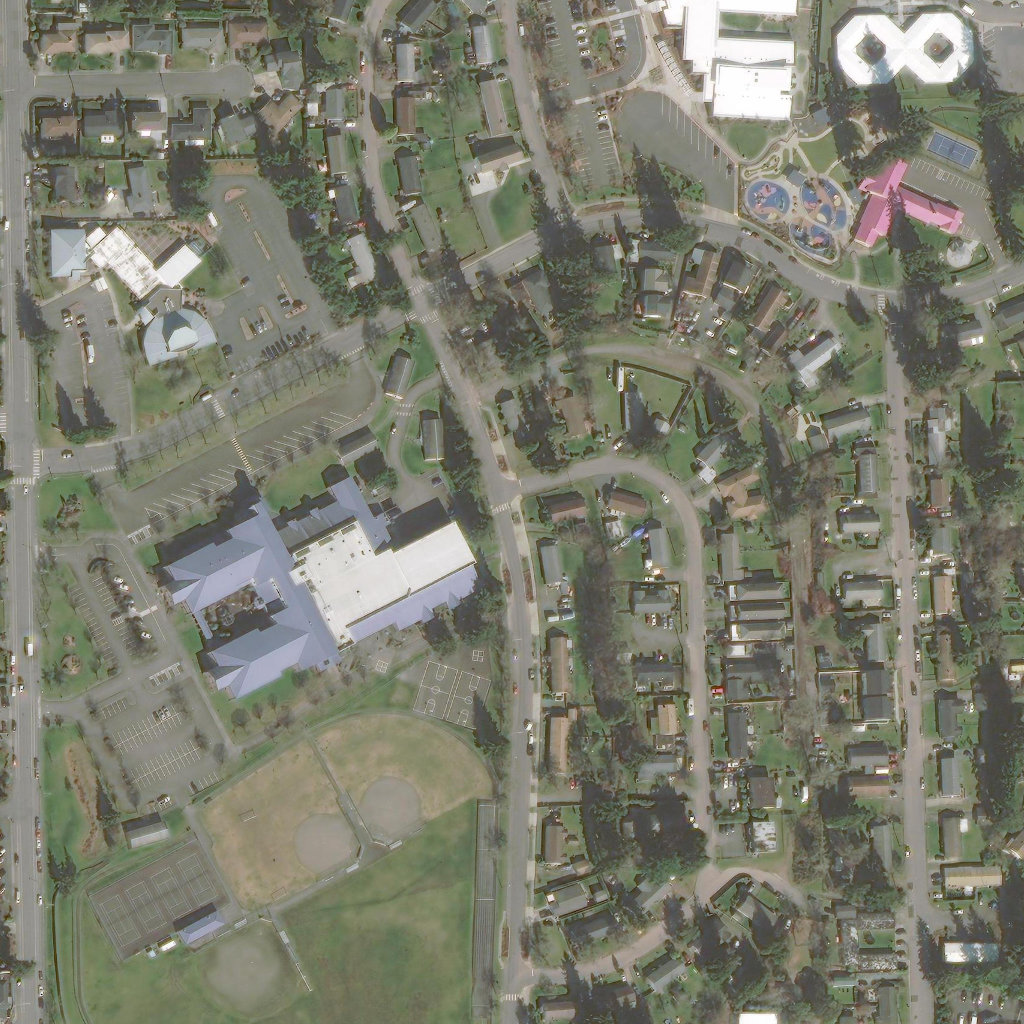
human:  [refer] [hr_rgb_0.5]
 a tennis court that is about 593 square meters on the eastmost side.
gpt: <box>[[89, 11, 96, 17, 0]]</box>